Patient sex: F
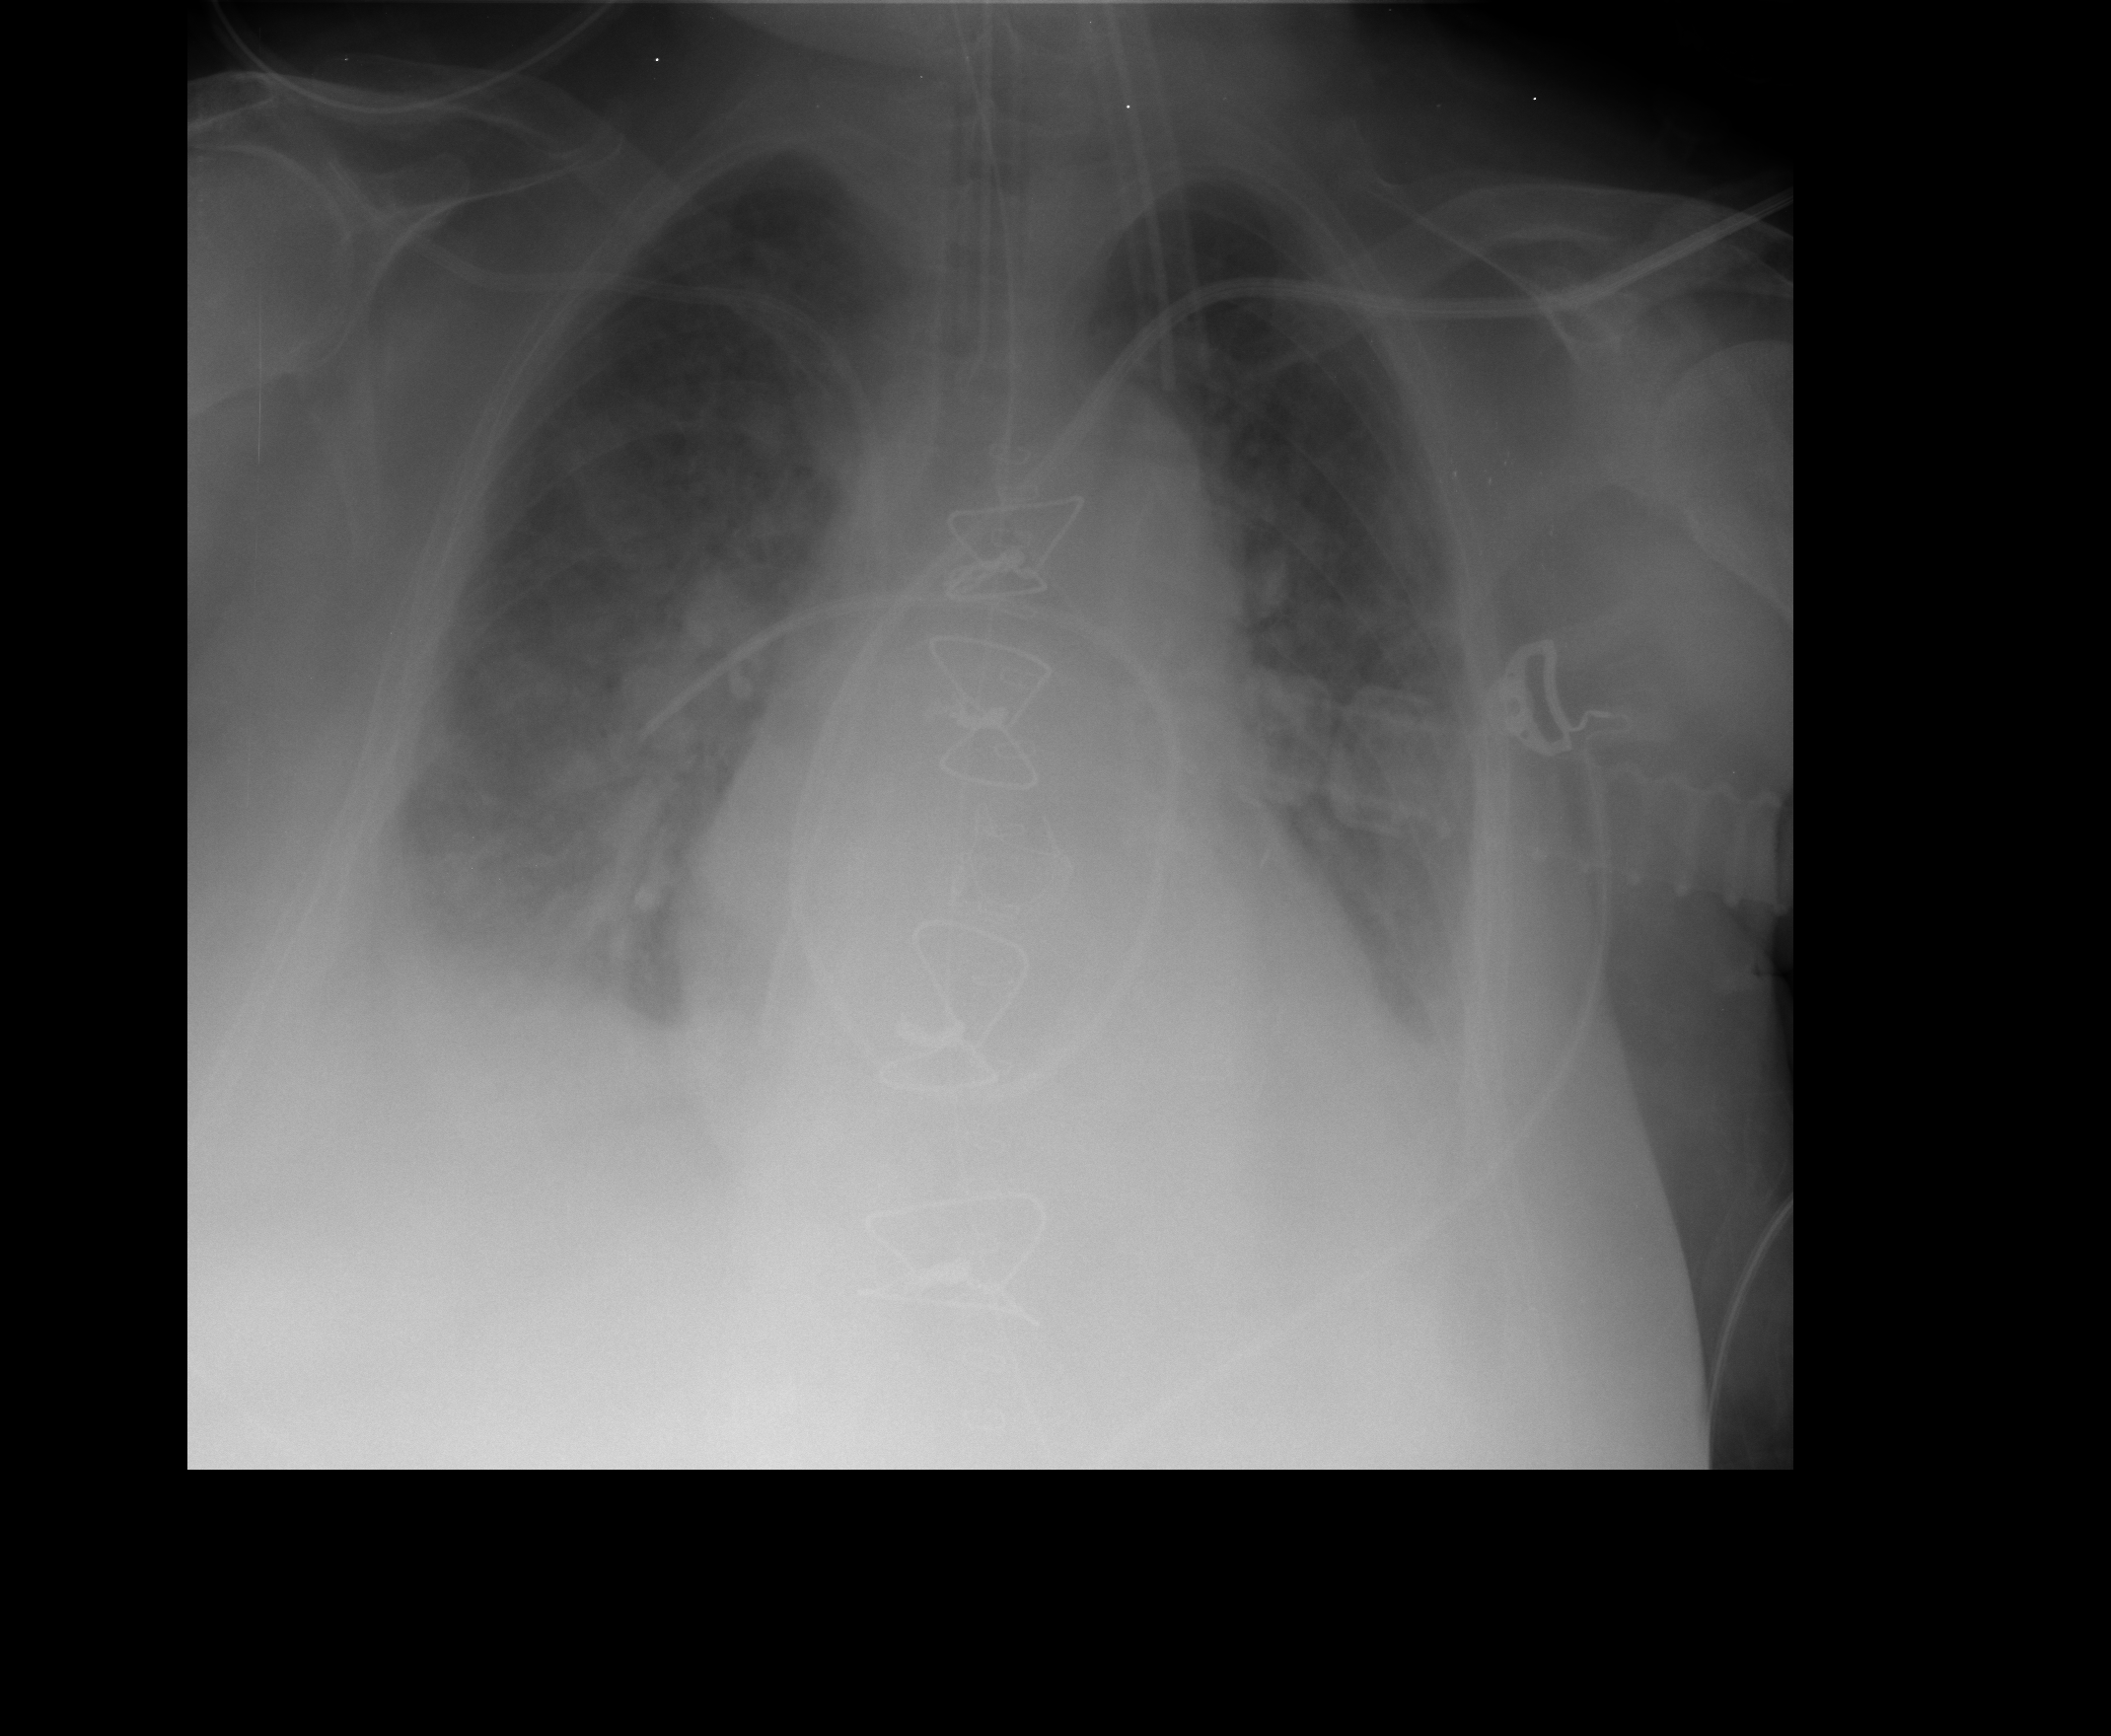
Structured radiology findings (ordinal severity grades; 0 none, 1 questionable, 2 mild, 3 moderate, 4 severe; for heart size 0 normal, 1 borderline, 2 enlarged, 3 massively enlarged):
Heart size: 3
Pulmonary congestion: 3
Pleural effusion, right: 3
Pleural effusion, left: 2
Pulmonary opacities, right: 2
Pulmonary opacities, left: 2
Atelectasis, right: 2
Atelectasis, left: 2